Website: bh-photo
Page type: cart
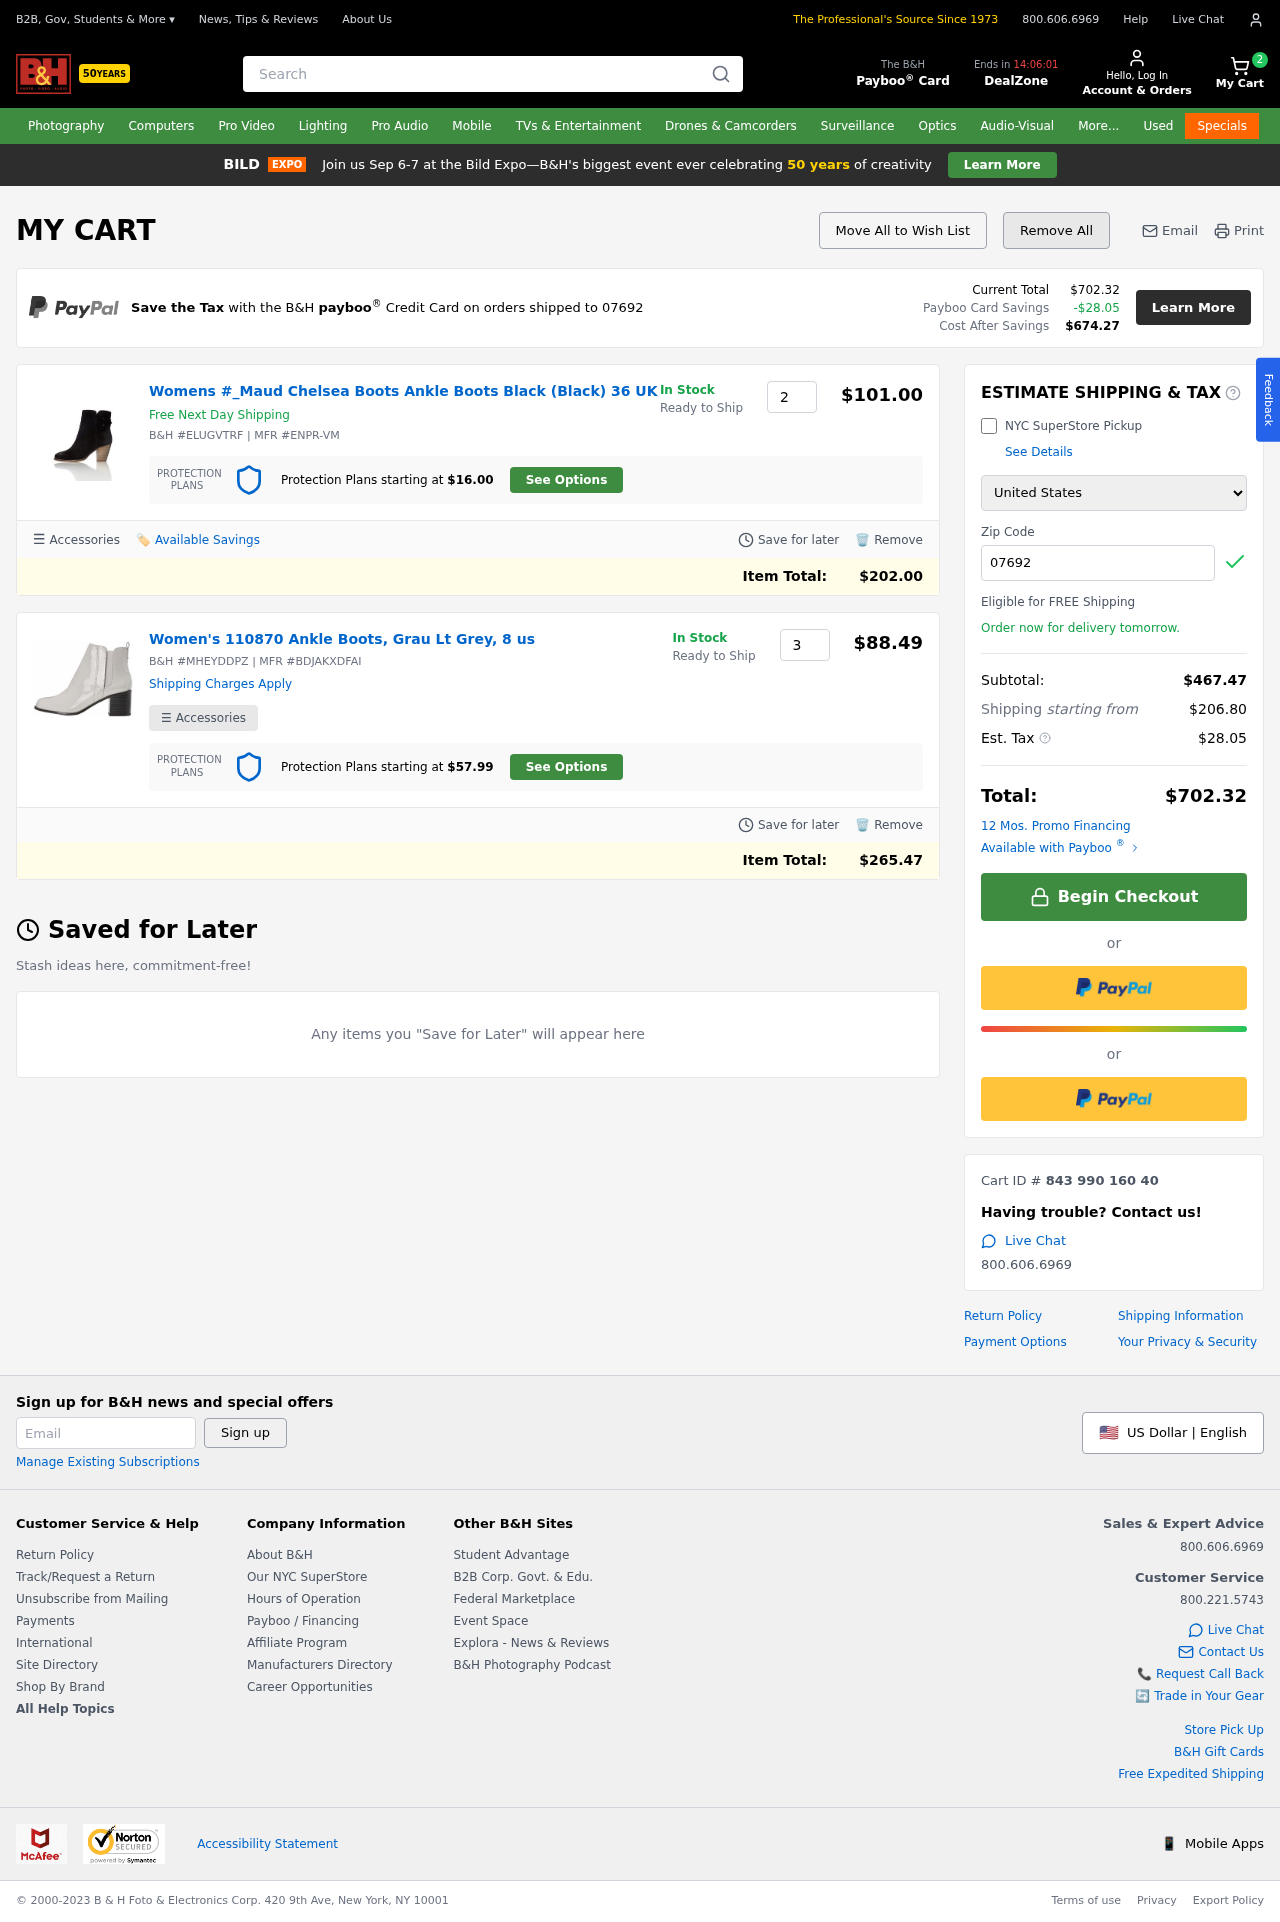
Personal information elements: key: PII_COUNTRY
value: United States
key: PII_POSTCODE
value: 07692
Product elements: key: PRODUCT1_NAME
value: Womens #_Maud Chelsea Boots Ankle Boots Black (Black) 36 UK
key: PRODUCT1_PRICE
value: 101
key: PRODUCT1_QUANTITY
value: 2
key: PRODUCT2_NAME
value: Women's 110870 Ankle Boots, Grau Lt Grey, 8 us
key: PRODUCT2_PRICE
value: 88.49
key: PRODUCT2_QUANTITY
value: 3
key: PRODUCT1_ITEM_TOTAL
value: $202.00
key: PRODUCT2_ITEM_TOTAL
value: $265.47
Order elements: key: ORDER_NUM_ITEMS
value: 2
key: ORDER_TOTAL
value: $702.32
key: ORDER_TAX
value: -$28.05
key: ORDER_TAX
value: $28.05
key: ORDER_TOTAL_AFTER_SAVINGS
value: $674.27
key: ORDER_SUBTOTAL
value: $467.47
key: ORDER_SHIPPING_COST
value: $206.80
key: ORDER_ID
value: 843 990 160 40
Search elements: key: HEADER_SEARCH
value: Search